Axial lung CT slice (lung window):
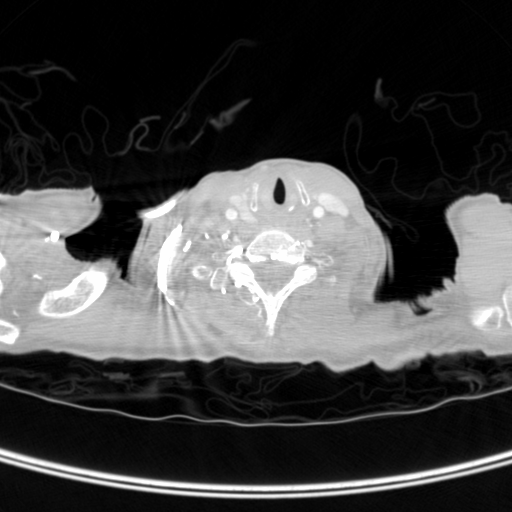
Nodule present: no